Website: bh-photo
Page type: payment
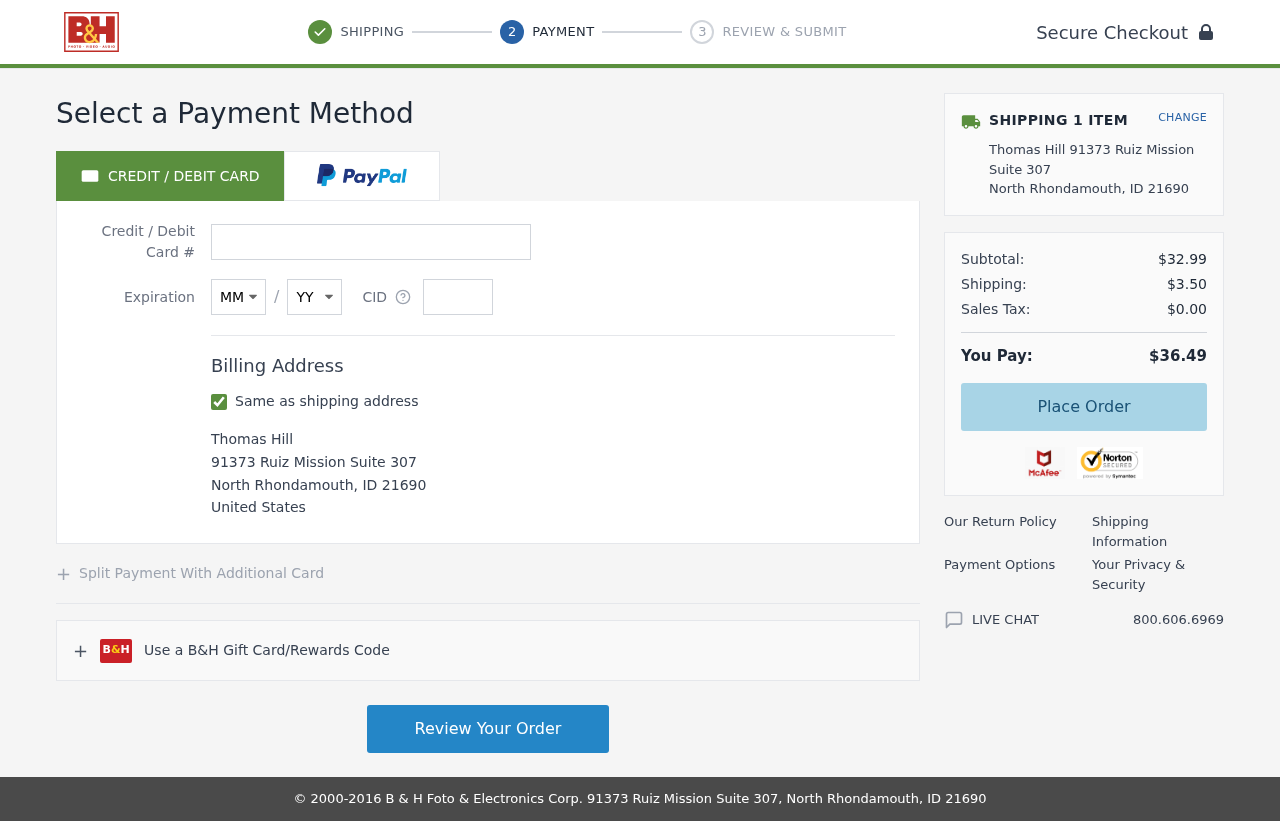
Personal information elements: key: PII_CARD_CVV
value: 315
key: PII_CARD_EXPIRY_MONTH
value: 07
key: PII_CARD_EXPIRY_YEAR
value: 29
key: PII_CARD_NUMBER
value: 2247 2010 3217 5492
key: PII_CITY
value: North Rhondamouth
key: PII_COUNTRY
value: United States
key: PII_FULLNAME
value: Thomas Hill
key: PII_POSTCODE
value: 21690
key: PII_STATE_ABBR
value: ID
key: PII_STREET
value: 91373 Ruiz Mission Suite 307
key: PII_FULLNAME2
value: Thomas Hill
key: PII_CITY2
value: North Rhondamouth
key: PII_STATE_ABBR2
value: ID
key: PII_POSTCODE_FULL
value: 21690
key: PII_POSTCODE_NUMERIC
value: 21690
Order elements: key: ORDER_NUM_ITEMS
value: SHIPPING 1 ITEM
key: ORDER_SUBTOTAL
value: $32.99
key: ORDER_SHIPPING_COST
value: $3.50
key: ORDER_TAX
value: $0.00
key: ORDER_TOTAL
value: $36.49